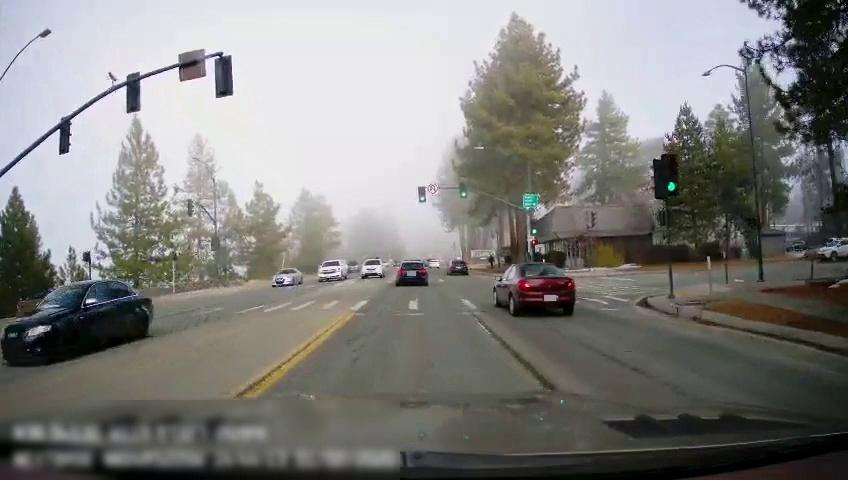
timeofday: Day
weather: Sunny
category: Drivable Space
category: Pedestrians
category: Vehicles | Car
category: Vehicles | SUV
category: Vehicles | Car
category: Vehicles | Car
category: Vehicles | SUV
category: Vehicles | SUV
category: Vehicles | Car
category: Vehicles | Car
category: Vehicles | Car
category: Lanes | Opposite Lane
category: Lanes | Current Lane
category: Lanes | Current Lane
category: Traffic | Signs
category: Traffic | Signs
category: Traffic | Lights
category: Traffic | Lights
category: Traffic | Lights
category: Traffic | Lights
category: Traffic | Lights
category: Traffic | Lights
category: Traffic | Lights
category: Traffic | Lights
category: Traffic | Lights